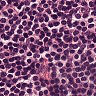
Metastatic tissue present: no